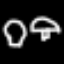
Label: mushroom